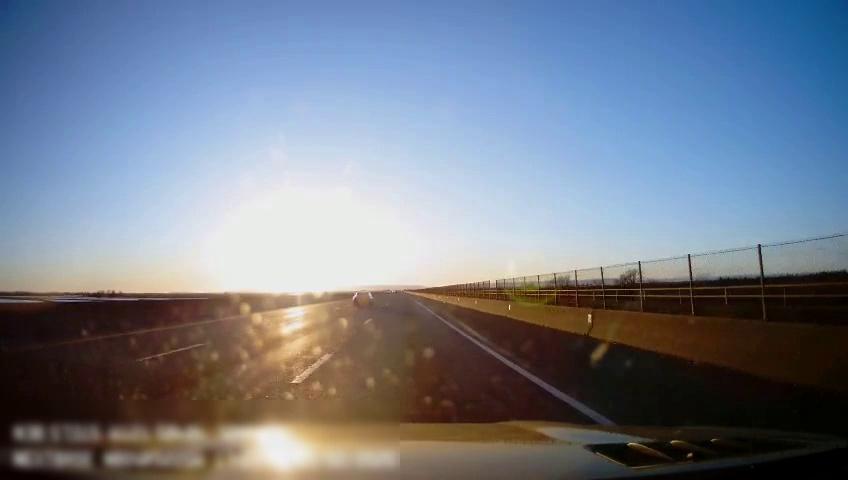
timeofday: Day
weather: Sunny
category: Drivable Space
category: Vehicles | Car
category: Lanes | Alternate Lane
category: Lanes | Current Lane
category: Lanes | Current Lane
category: Lanes | Alternate Lane